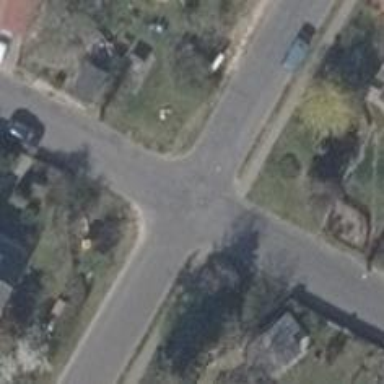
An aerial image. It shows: Unmarked road crossing.